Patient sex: M
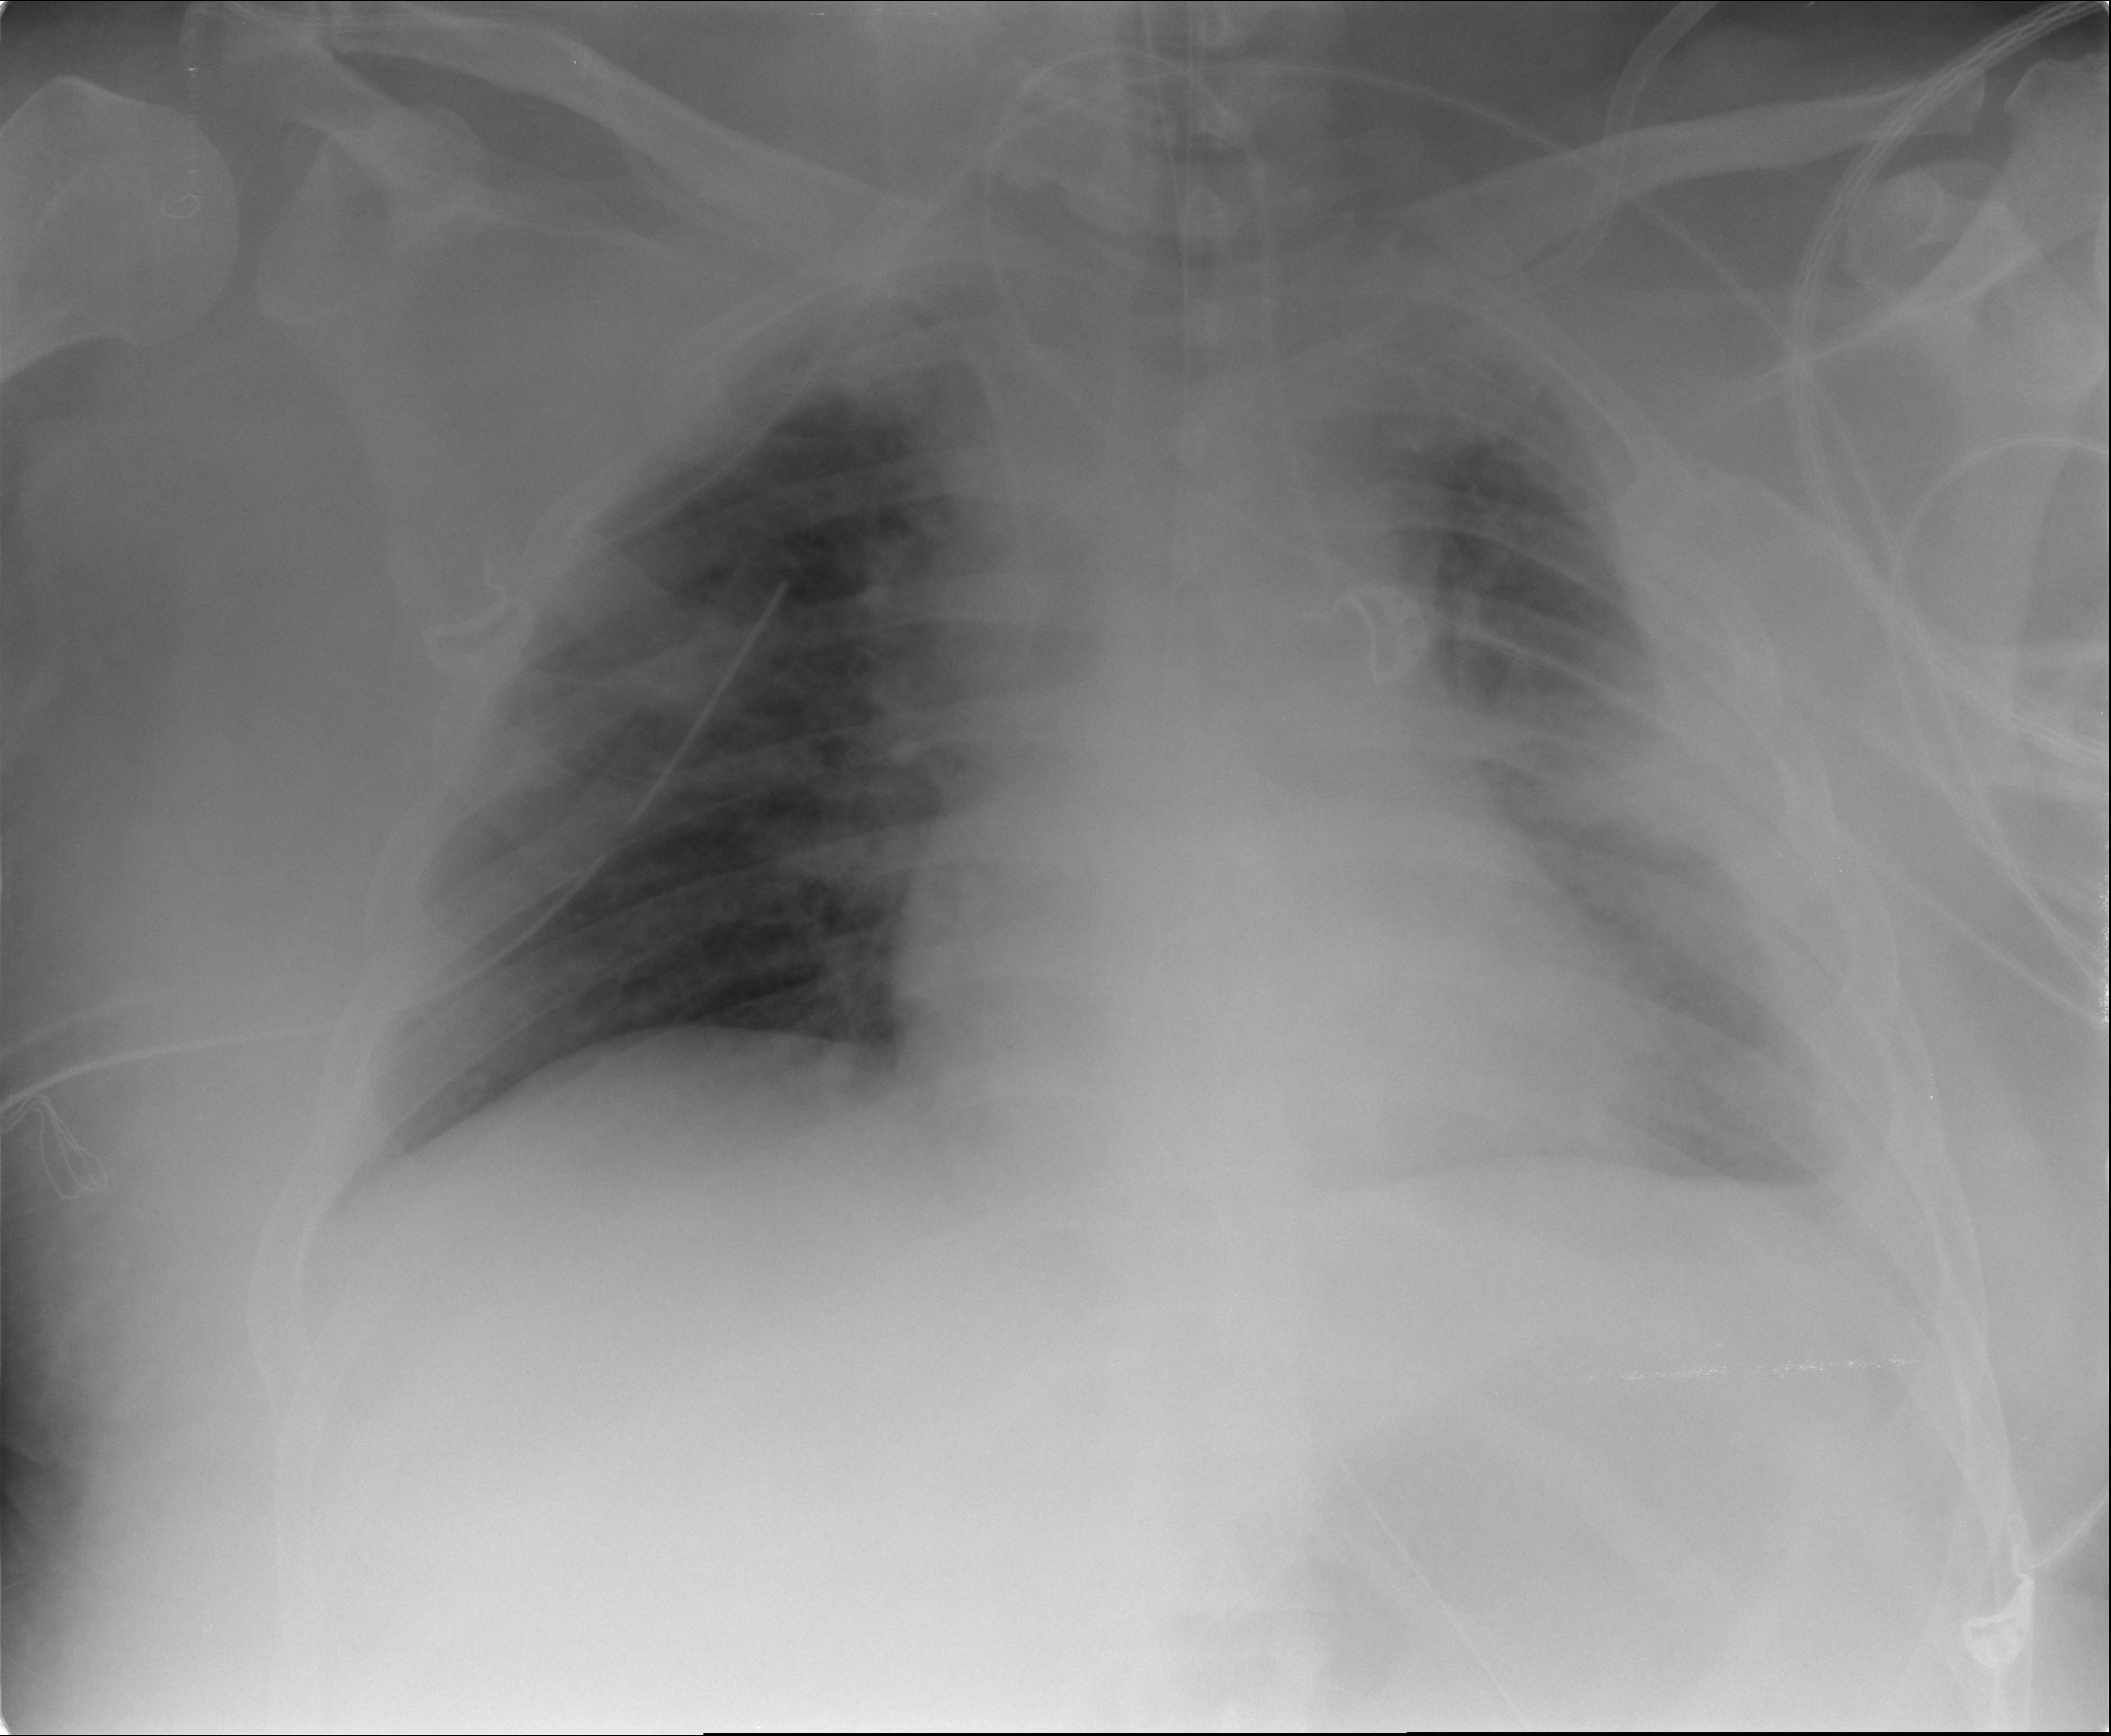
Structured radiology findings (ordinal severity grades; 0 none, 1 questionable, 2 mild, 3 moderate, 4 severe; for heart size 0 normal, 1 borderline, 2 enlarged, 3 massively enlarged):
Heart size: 2
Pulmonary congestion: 1
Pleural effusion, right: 0
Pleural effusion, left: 2
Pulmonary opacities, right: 0
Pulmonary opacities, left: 0
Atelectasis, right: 0
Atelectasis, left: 3